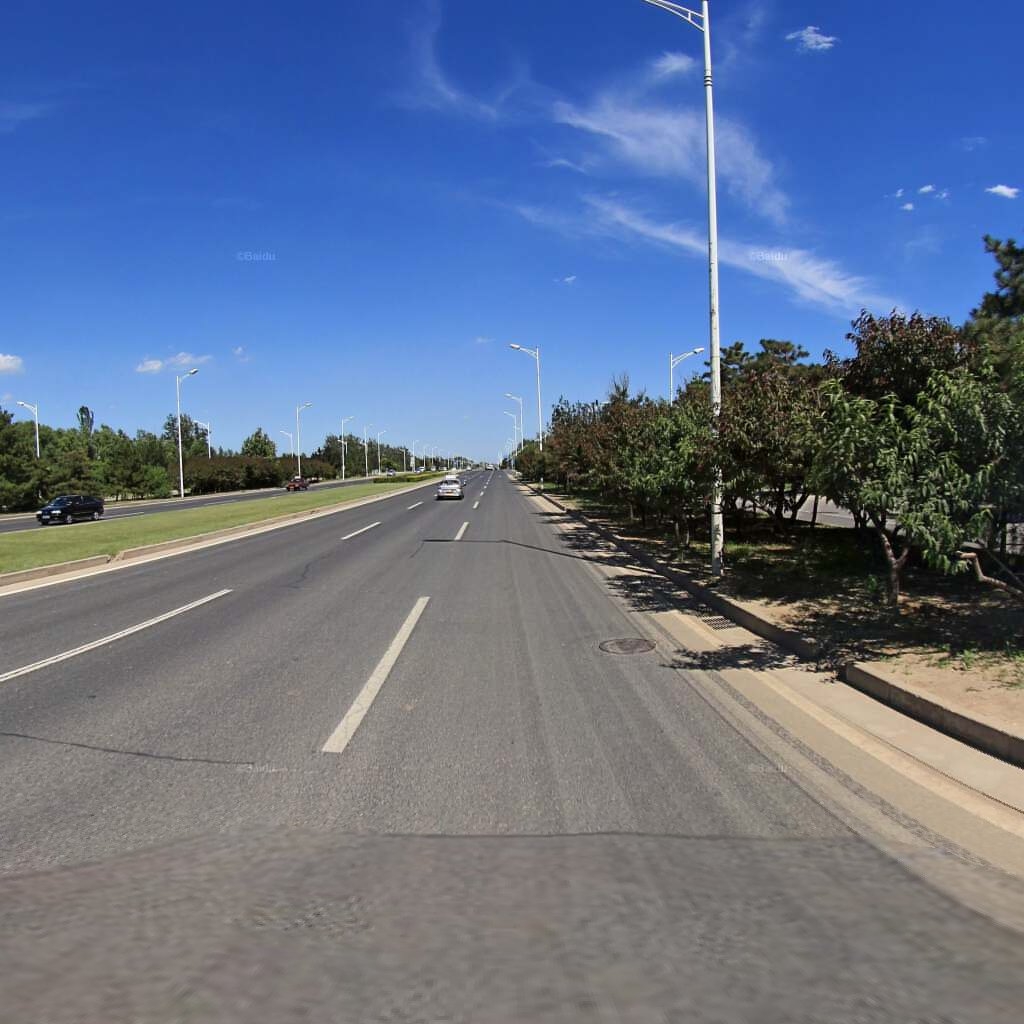
Region: Haidian
Road damage annotations: transverse patch, longitudinal patch, longitudinal patch, manhole cover